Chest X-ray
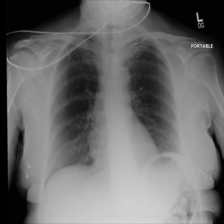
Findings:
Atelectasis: negative
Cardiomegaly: negative
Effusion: negative
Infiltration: negative
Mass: negative
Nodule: negative
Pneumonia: negative
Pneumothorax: negative
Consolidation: negative
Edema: negative
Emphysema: negative
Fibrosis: negative
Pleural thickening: negative
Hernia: negative